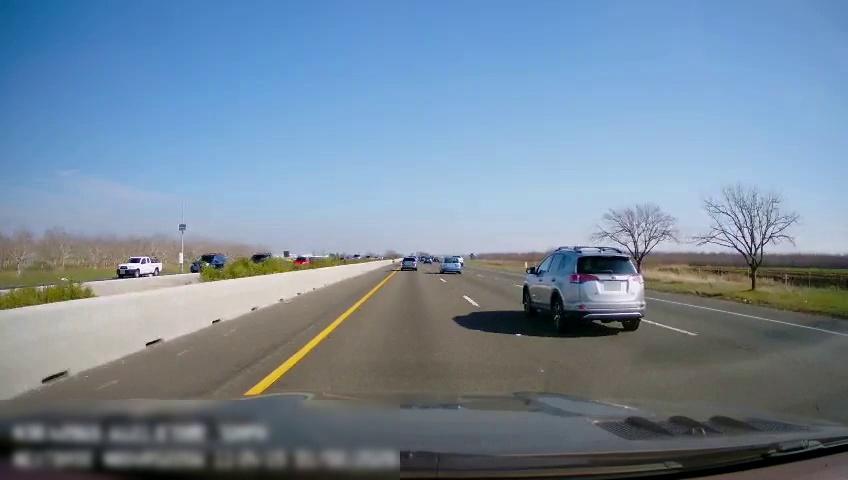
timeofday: Day
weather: Sunny
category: Drivable Space
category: Vehicles | Car
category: Vehicles | Truck
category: Vehicles | SUV
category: Vehicles | SUV
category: Vehicles | Car
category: Vehicles | SUV
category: Vehicles | SUV
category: Lanes | Current Lane
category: Lanes | Current Lane
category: Lanes | Alternate Lane
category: Lanes | Alternate Lane